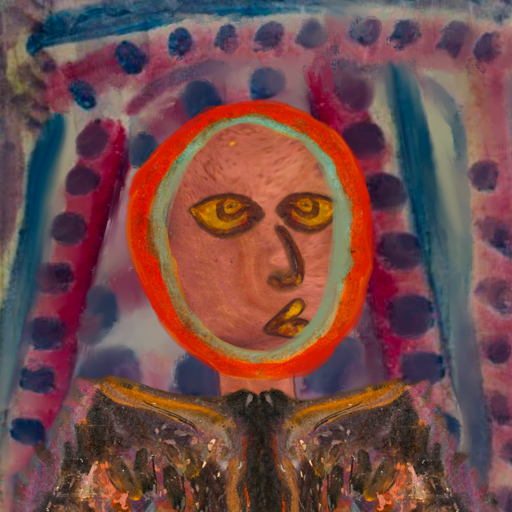
Background: HillGirl, Head And Neck Side: Mother_And_Son_Mother, Face Side: Comrade, Bust: Gypsy_Queen, Hair Side: Sisters, Head Accessory: Blank, Second Necklace: Blank, Necklace: Blank, Baby: Blank